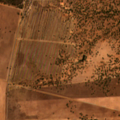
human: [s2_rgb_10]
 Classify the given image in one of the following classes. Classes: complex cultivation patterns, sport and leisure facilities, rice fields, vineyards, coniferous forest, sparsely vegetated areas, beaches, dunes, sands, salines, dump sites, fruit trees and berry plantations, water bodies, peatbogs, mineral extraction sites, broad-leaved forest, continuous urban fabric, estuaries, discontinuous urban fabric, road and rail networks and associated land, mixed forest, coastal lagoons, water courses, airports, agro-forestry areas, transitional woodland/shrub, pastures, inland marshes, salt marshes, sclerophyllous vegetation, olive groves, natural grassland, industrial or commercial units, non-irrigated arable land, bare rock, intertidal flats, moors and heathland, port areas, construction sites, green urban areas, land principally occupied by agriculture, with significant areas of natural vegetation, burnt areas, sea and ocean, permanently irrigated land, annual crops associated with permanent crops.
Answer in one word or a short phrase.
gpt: non-irrigated arable land, agro-forestry areas, broad-leaved forest, transitional woodland/shrub